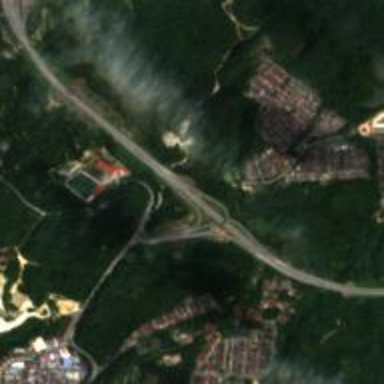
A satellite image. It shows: Motorway junction.